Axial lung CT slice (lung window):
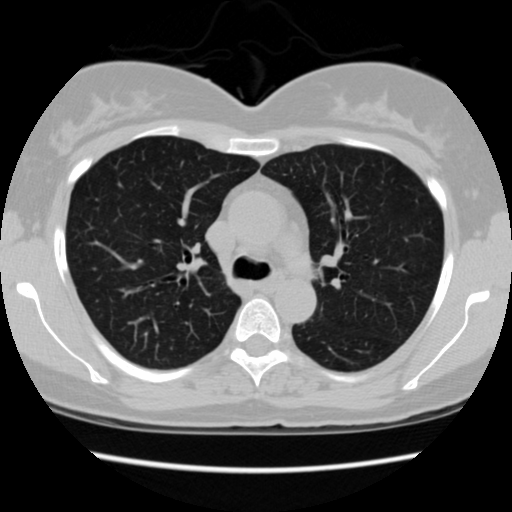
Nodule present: no